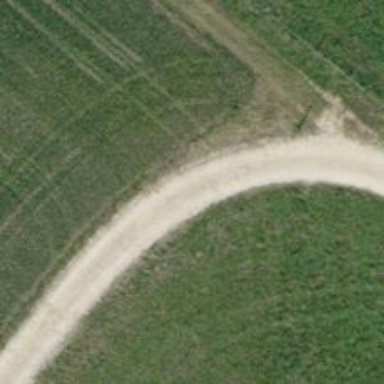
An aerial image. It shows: Track with compacted grade 2 surface.